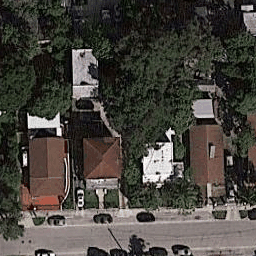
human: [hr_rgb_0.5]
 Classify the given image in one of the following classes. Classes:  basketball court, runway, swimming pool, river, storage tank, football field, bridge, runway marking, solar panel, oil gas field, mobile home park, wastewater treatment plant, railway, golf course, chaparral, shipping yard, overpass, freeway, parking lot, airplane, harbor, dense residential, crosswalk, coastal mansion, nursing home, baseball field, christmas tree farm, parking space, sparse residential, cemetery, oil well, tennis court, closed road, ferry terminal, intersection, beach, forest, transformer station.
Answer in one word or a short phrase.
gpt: coastal mansion